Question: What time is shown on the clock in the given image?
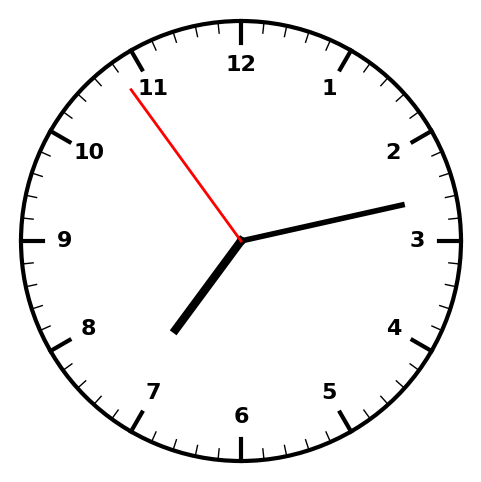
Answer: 07:12:54